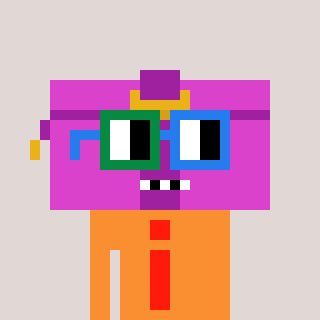
a pixel art character with square green and blue glasses, a clutch-shaped head and a orange-colored body on a warm background